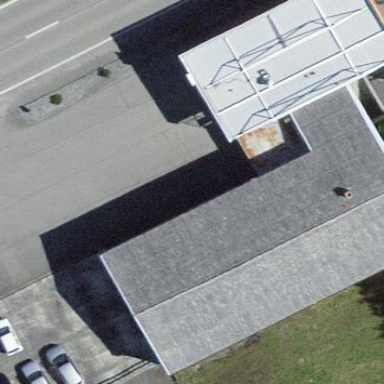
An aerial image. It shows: Fuel station building.